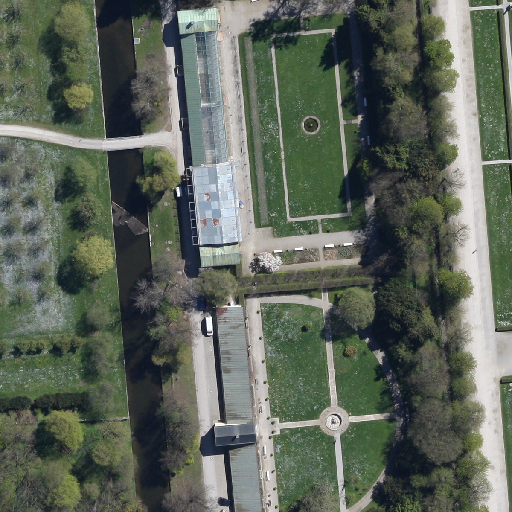
Referring expression: car